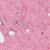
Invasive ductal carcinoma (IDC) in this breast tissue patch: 1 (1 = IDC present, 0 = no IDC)